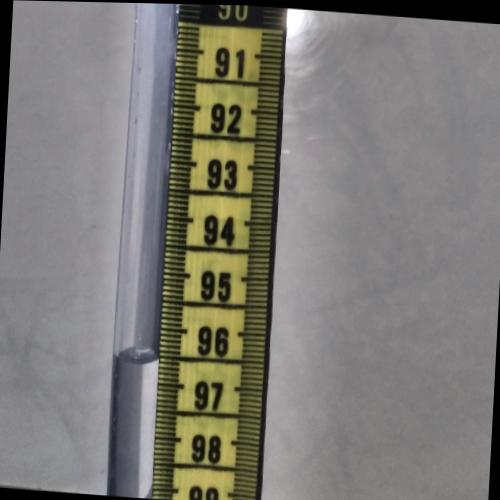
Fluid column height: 96.5 cm